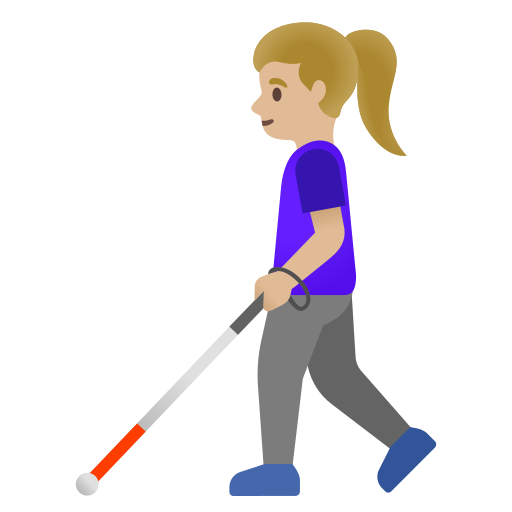
Emoji: 👩🏼‍🦯